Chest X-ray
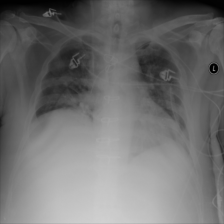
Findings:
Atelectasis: negative
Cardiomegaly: negative
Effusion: negative
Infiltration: positive
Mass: negative
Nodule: negative
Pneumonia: negative
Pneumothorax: negative
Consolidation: negative
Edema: negative
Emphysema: negative
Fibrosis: negative
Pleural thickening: negative
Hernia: negative